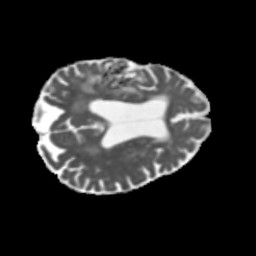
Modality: MD
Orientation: axial
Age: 79
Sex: female
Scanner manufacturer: siemens
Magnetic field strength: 3 T
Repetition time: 5.47 s
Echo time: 0.0854 s